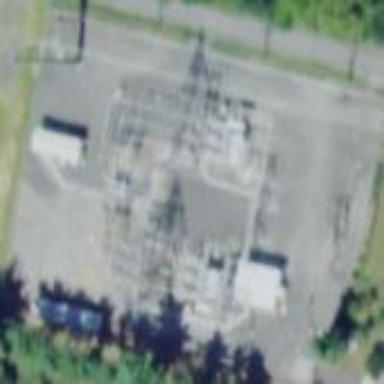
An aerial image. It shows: Outdoor power substation.